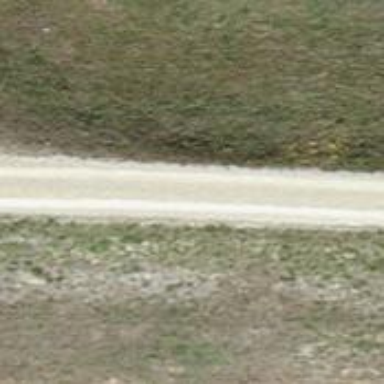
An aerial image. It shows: Track road with grade1 pebblestone surface.